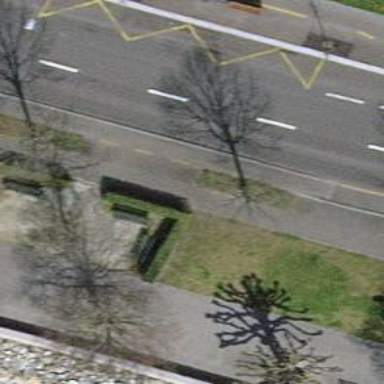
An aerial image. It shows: Tree-lined avenue.